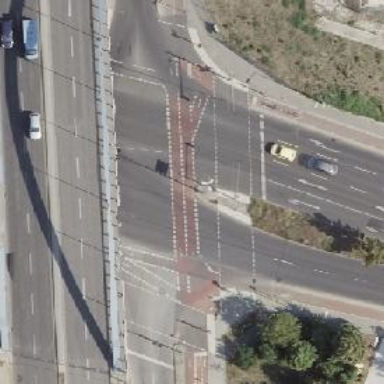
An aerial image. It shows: Asphalt cycleway with crossing equipped with traffic signals.